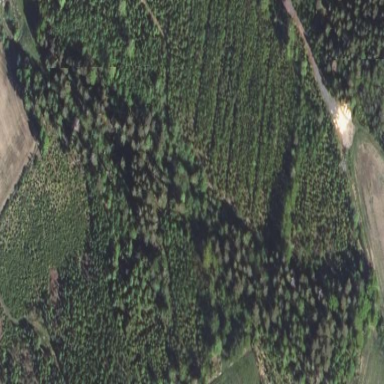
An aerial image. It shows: Beautiful woodland area.